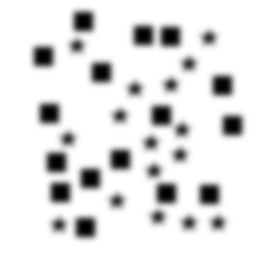
Squares: 16
Triangles: 0
Stars: 16
Total shapes: 32